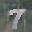
Label: 7